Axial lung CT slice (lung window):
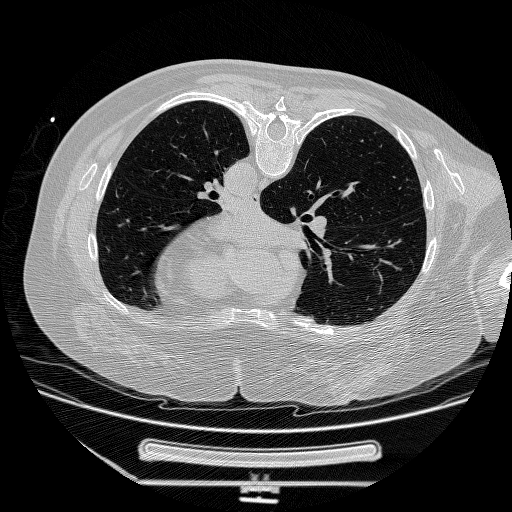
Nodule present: no